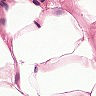
Metastatic tissue present: no